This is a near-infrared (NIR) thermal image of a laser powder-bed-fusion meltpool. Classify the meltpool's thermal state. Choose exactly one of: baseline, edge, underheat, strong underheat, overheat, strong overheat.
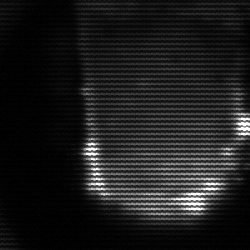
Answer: baseline